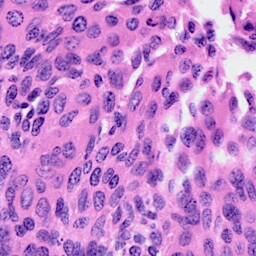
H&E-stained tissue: Cervix